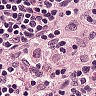
Metastatic tissue present: no